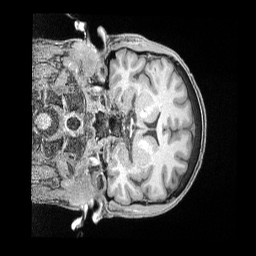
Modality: T1w
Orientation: coronal
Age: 37
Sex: male
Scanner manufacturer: siemens
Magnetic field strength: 3 T
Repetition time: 2 s
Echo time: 0.00211 s